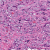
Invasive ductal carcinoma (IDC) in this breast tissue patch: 0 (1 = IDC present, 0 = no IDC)